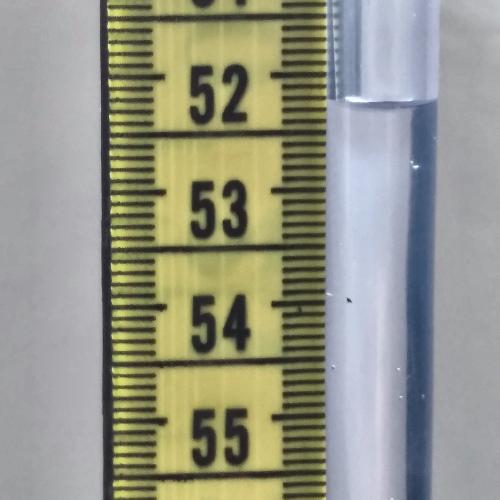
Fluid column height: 52.2 cm